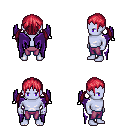
a pixel art fantasy rpg character, male body template, dark elf, purple skin, purple wings, magenta pants, ruby red twin-tailed hairstyle, four views (front, back, left, right), 2x2 character sprite sheet, small pixel art, hard edges, no anti-aliasing